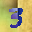
Label: 3